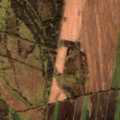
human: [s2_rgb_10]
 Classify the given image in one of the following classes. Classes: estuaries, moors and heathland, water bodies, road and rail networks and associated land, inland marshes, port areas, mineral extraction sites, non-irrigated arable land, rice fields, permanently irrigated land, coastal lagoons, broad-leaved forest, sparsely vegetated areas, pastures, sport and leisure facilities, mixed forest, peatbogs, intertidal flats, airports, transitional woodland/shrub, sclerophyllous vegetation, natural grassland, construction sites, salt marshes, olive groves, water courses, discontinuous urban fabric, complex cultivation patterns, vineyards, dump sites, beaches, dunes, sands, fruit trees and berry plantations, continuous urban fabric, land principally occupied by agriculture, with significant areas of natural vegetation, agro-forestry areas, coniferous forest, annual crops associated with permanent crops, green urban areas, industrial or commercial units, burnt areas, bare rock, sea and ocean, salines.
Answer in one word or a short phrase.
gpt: non-irrigated arable land, pastures, inland marshes